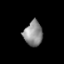
Tissue: skin
Cell type: Epithelial cells
Senescence score: 0.2468
Nuclear area (px): 457
Mean DAPI intensity: 140.206